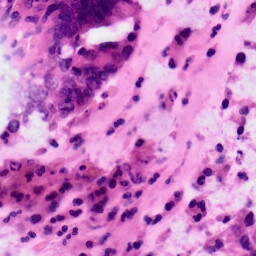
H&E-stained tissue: Colon